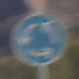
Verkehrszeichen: Kreisverkehr
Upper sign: VorfahrtGewaehren
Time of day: Midday
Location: Outdoor (Nature)
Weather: Clear
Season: NotSpecified
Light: Natural